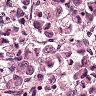
Metastatic tissue present: yes